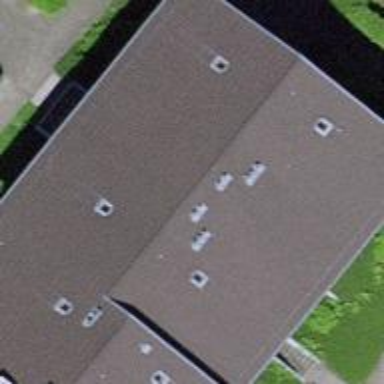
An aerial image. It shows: Residential building.